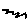
Label: zigzag